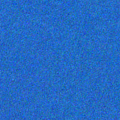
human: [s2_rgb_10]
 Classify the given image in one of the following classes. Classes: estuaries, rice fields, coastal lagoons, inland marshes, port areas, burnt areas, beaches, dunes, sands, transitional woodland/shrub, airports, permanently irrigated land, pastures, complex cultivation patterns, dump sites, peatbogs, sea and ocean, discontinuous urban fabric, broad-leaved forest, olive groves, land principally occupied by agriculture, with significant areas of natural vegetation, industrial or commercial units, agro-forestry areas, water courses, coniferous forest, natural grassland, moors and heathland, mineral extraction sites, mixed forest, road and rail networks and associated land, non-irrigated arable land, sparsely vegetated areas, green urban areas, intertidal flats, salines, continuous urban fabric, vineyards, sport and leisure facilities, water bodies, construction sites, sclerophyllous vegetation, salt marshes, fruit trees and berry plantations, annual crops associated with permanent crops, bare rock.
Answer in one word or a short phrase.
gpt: sea and ocean